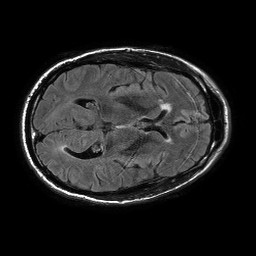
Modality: FLAIR
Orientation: axial
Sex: male
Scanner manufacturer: philips
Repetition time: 11 s
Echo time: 0.125 s